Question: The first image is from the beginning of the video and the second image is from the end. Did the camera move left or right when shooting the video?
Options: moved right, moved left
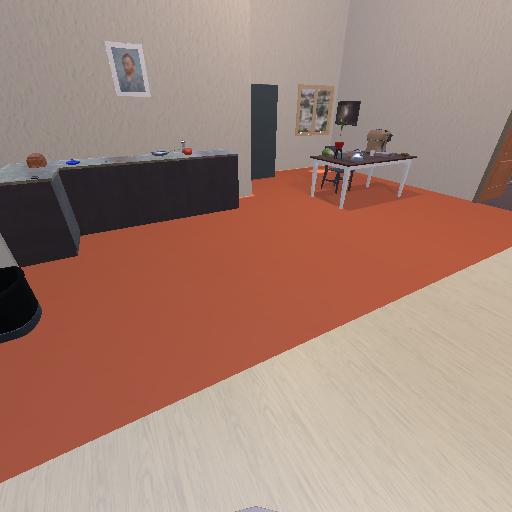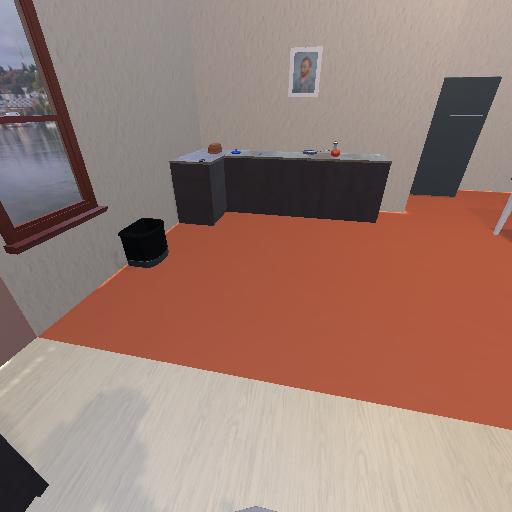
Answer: moved right